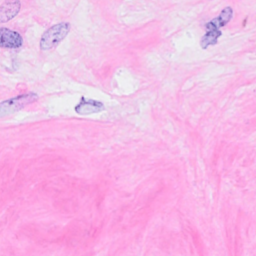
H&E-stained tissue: Breast